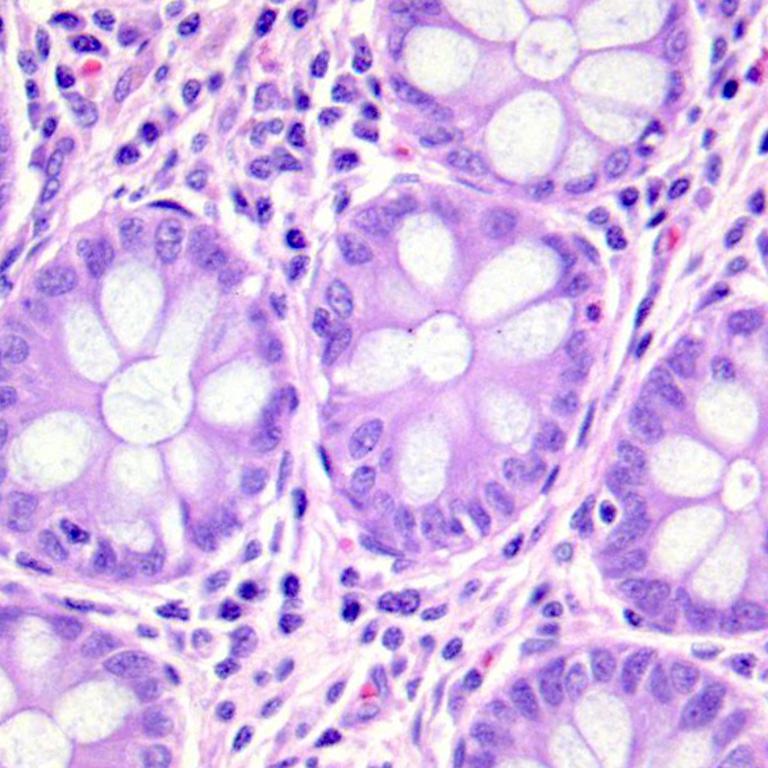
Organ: colon
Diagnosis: benign